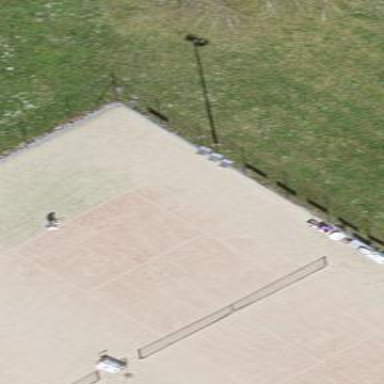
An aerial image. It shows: Concrete tennis court within leisure land pitch.